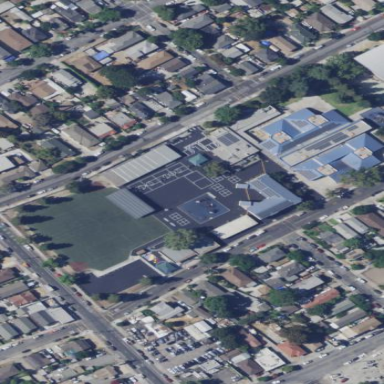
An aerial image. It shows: School.